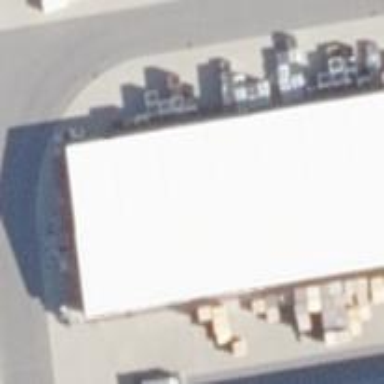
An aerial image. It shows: Warehouse building.